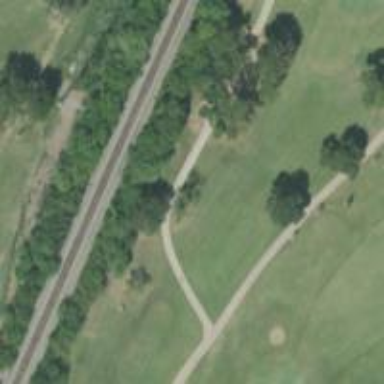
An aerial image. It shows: Path designated for golf carts.